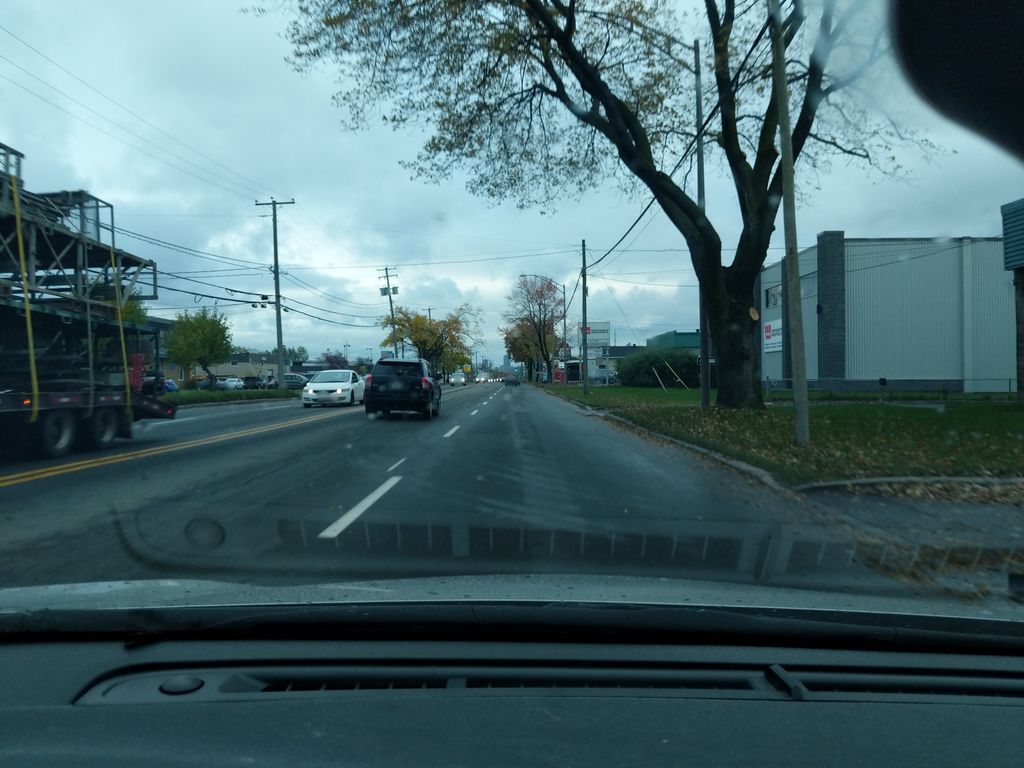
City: quebec_city